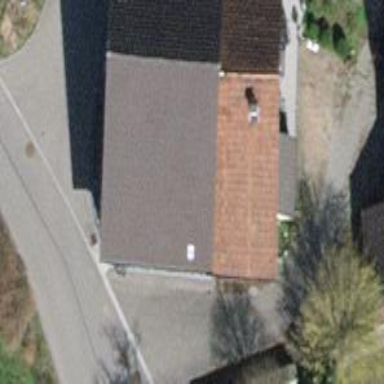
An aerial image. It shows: Building with tile roof.